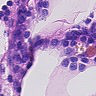
Metastatic tissue present: no